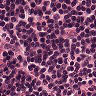
Metastatic tissue present: no